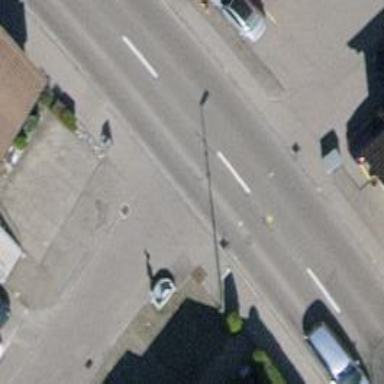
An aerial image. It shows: Asphalt sidewalk along the footway.